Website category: auto
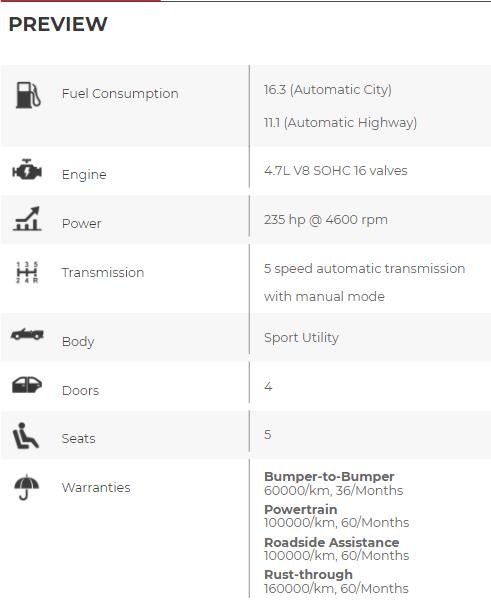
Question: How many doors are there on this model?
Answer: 4

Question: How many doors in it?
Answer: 4

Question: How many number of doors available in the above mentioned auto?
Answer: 4

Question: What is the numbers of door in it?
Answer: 4

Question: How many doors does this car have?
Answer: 4

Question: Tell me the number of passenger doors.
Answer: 4

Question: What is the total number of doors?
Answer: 4

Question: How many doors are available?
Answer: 4

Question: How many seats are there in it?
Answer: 5

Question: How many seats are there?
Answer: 5

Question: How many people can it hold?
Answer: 5

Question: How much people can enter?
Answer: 5

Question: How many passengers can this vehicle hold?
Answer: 5

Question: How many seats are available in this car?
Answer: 5

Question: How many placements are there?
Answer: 5

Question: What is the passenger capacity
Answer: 5

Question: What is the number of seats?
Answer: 5

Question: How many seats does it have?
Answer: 5

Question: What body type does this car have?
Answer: Sport Utility

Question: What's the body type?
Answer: Sport Utility

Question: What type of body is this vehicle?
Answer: Sport Utility

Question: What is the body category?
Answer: Sport Utility

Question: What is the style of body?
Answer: Sport Utility

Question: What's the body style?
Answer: Sport Utility

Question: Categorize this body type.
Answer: Sport Utility

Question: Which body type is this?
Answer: Sport Utility

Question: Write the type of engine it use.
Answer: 4.7L V8 SOHC 16 valves

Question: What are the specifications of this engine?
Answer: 4.7L V8 SOHC 16 valves

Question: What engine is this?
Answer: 4.7L V8 SOHC 16 valves

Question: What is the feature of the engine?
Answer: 4.7L V8 SOHC 16 valves

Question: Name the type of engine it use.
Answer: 4.7L V8 SOHC 16 valves

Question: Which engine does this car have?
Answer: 4.7L V8 SOHC 16 valves

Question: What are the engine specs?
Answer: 4.7L V8 SOHC 16 valves

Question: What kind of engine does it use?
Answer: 4.7L V8 SOHC 16 valves

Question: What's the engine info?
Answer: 4.7L V8 SOHC 16 valves

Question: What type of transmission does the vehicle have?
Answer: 5 speed automatic transmission with manual mode

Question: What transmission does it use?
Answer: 5 speed automatic transmission with manual mode

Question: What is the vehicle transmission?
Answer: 5 speed automatic transmission with manual mode

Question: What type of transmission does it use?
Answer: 5 speed automatic transmission with manual mode

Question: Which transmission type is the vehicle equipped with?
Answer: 5 speed automatic transmission with manual mode

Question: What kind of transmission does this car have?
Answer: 5 speed automatic transmission with manual mode

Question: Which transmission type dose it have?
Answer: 5 speed automatic transmission with manual mode

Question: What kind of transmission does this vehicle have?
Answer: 5 speed automatic transmission with manual mode

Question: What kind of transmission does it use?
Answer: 5 speed automatic transmission with manual mode

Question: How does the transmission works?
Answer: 5 speed automatic transmission with manual mode

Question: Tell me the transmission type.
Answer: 5 speed automatic transmission with manual mode

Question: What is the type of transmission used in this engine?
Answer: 5 speed automatic transmission with manual mode

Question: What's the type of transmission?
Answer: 5 speed automatic transmission with manual mode

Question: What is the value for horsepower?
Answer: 235 hp @ 4600 rpm

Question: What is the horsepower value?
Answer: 235 hp @ 4600 rpm

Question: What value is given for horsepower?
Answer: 235 hp @ 4600 rpm

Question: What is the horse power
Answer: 235 hp @ 4600 rpm

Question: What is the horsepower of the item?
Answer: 235 hp @ 4600 rpm

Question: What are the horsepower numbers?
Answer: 235 hp @ 4600 rpm

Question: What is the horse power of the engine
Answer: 235 hp @ 4600 rpm

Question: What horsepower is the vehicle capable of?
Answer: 235 hp @ 4600 rpm

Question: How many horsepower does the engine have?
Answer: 235 hp @ 4600 rpm

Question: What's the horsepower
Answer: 235 hp @ 4600 rpm

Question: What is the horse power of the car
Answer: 235 hp @ 4600 rpm

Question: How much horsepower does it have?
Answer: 235 hp @ 4600 rpm

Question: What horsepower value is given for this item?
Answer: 235 hp @ 4600 rpm

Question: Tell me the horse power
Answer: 235 hp @ 4600 rpm

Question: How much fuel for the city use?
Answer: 16.3 (Automatic City)

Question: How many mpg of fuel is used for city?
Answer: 16.3 (Automatic City)